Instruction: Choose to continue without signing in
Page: checkout
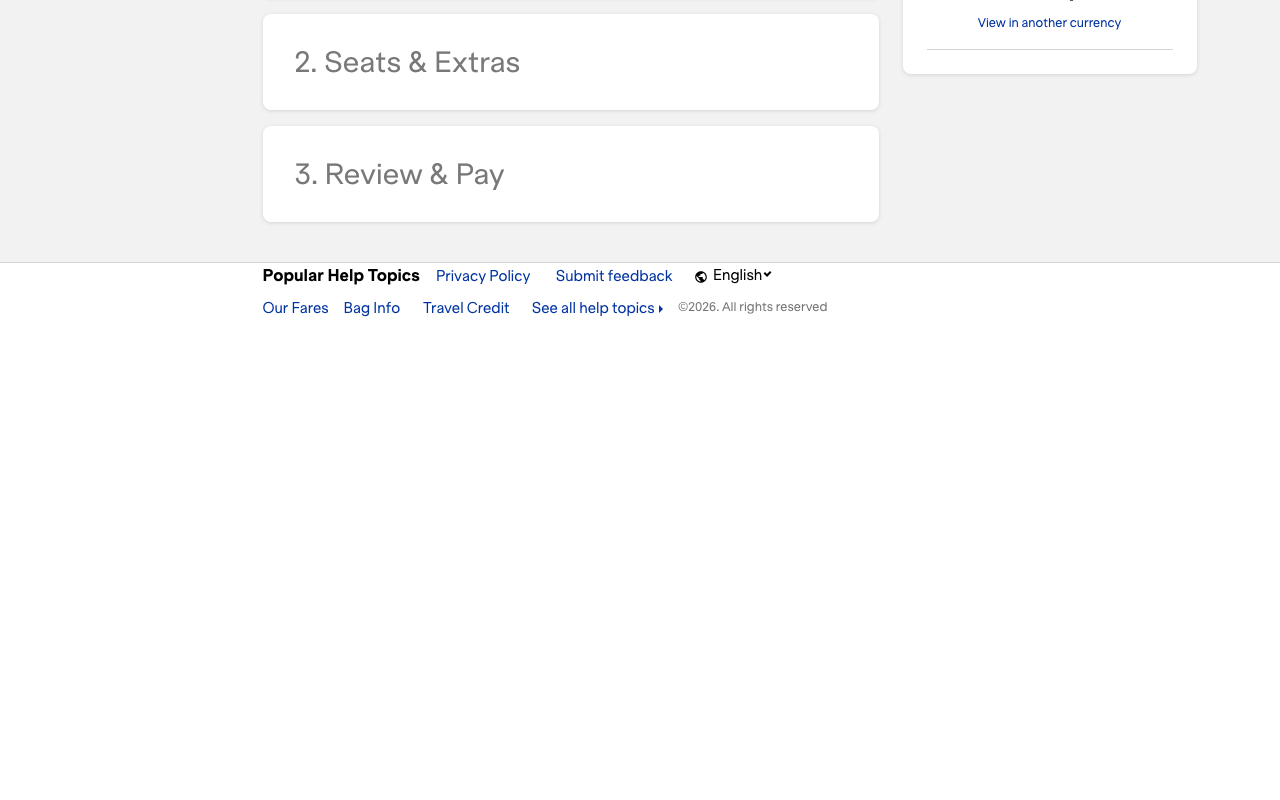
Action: click